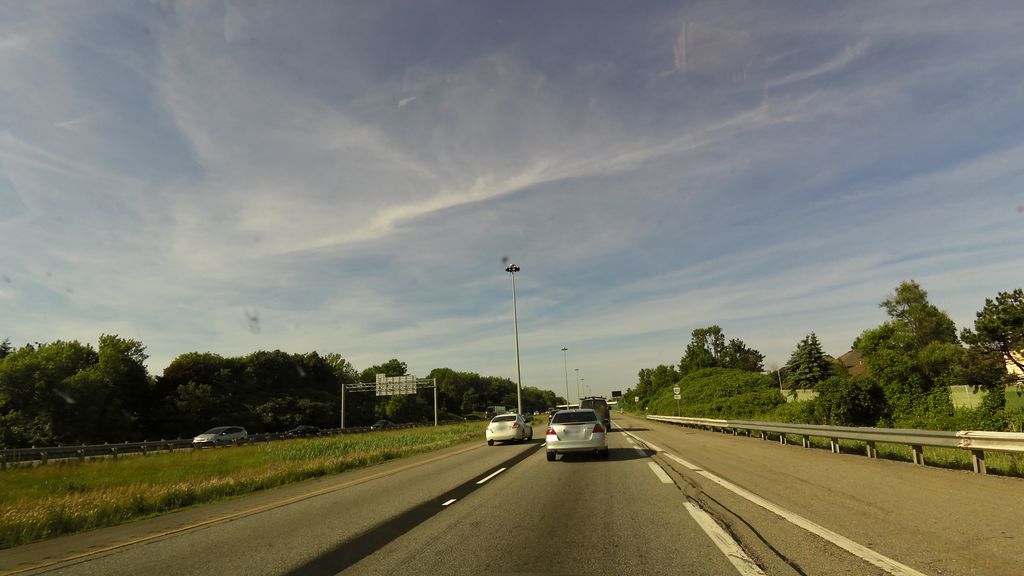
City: hamilton